Question: i'm making a java application for mac. the application must have the hability of "Auto Hide" equals to "Command+H" shortcut. i'm trying to do it using setVisible(False) in the JFrame. but it doesn't work. how can i do it?
this is may code:
'''
void hide(){
setNormalScreen(); //disable fullscreen mode
//this.setDefaultCloseOperation(JFrame.HIDE_ON_CLOSE);
setVisible(false);
this.setState(JFrame.ICONIFIED);
}
'''
and this is what i'm getting:

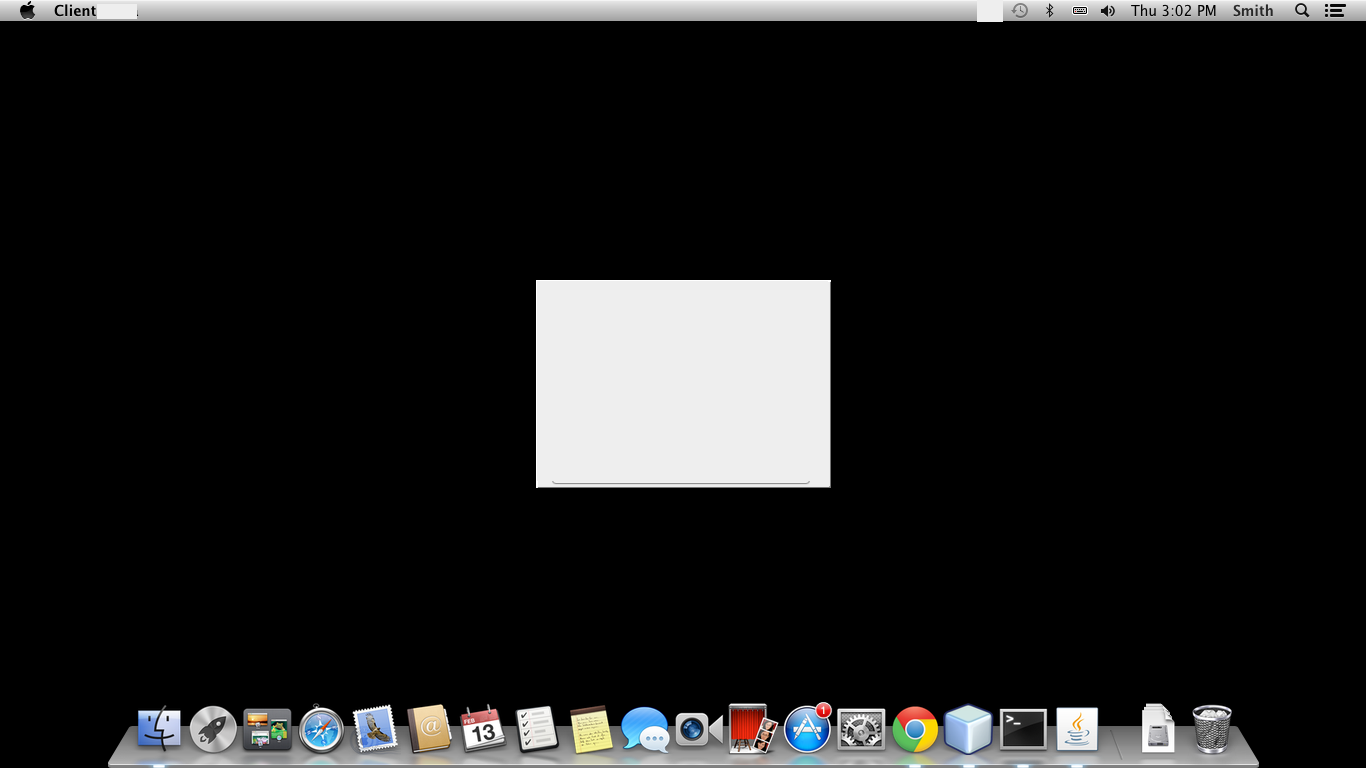
Answer: See the below example. You can hide it via Java code using 'setVisible(false)' as you suggested, then 'appReOpened()' event will be called when the user clicks the app in the dock. When this happens, you can just call 'setVisible(true)'. This should mimic the Command-H behavior.
See the commented code below also for an uglier solution.
'''
public class Test extends JFrame implements ActionListener, com.apple.eawt.AppReOpenedListener {
public static void main(String[] args) {
Test frame = new Test();
JButton test = new JButton("test");
test.addActionListener(frame);
com.apple.eawt.Application app = com.apple.eawt.Application.getApplication();
app.addAppEventListener(frame);
frame.getContentPane().add(test);
frame.pack();
frame.setVisible(true);
}
@Override
public void actionPerformed(ActionEvent arg0) {
setVisible(false);
// try {
// Robot robot = new Robot();
// robot.keyPress(KeyEvent.VK_META);
// robot.keyPress(KeyEvent.VK_H);
// robot.keyRelease(KeyEvent.VK_H);
// robot.keyRelease(KeyEvent.VK_META);
// } catch (AWTException ex) {
// // TODO Auto-generated catch block
// ex.printStackTrace();
// }
}
@Override
public void appReOpened(AppReOpenedEvent arg0) {
setVisible(true);
}
}
'''